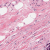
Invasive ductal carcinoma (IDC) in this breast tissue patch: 0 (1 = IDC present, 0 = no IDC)